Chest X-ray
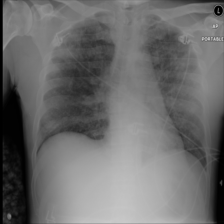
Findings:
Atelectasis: negative
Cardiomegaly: negative
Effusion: negative
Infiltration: negative
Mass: negative
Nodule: positive
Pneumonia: negative
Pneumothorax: negative
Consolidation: negative
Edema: negative
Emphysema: negative
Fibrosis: negative
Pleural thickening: negative
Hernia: negative